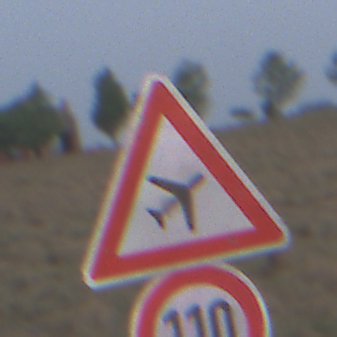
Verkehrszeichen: FlugbetriebLinks
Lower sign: Geschwindigkeit110
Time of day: SunriseSunset
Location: Outdoor (Nature)
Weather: Overcast
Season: NotSpecified
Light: Natural